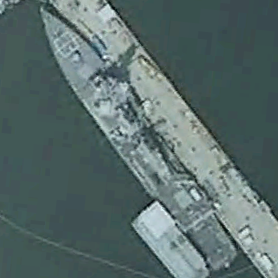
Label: destroyer